Question: I am using SSO in my application, and I see my application in Facebook for iPhone "Apps" section, and when tapping on it it launches my app. <URL> and works perfectly. Now, when I use a feed dialog on my App to publish a feed story, I do not see the App Attribution next to the "via APP_NAME" like I should. I also marked my app as "SSO enabled" in the apps settings.

Do you have any idea why it's not showing up the little icon to launch my app on the iOS device?
Thanks a lot
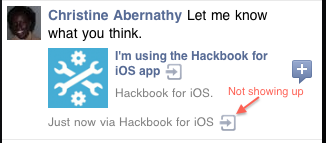
Answer: After facing the same issue i finally got it to work. You need to make sure that in your facebook app settings you have set the "app namespace" under the "Basic Info" section. After I've set it, it took several minutes to propagate throughout their servers but then it worked for all the stories published by the app.